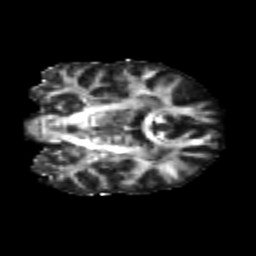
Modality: FA
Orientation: coronal
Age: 24
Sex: male
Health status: healthy
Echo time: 0.074 s